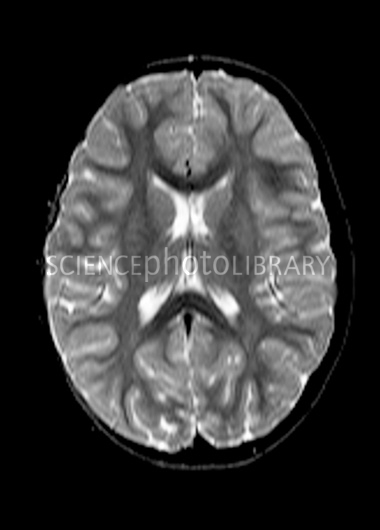
Label: notumor